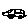
Label: car